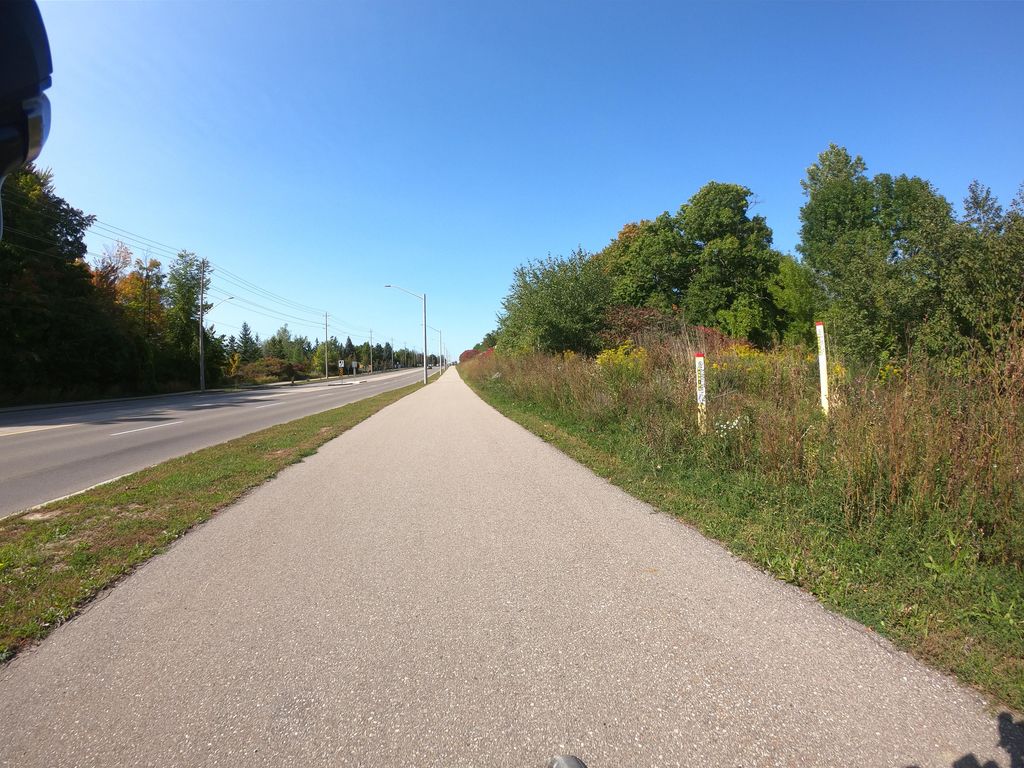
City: kitchener-waterloo